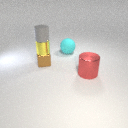
small brown metal cube to the left of large cyan rubber sphere